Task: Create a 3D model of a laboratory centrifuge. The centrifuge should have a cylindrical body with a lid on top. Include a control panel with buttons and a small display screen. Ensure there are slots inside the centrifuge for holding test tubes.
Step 638:
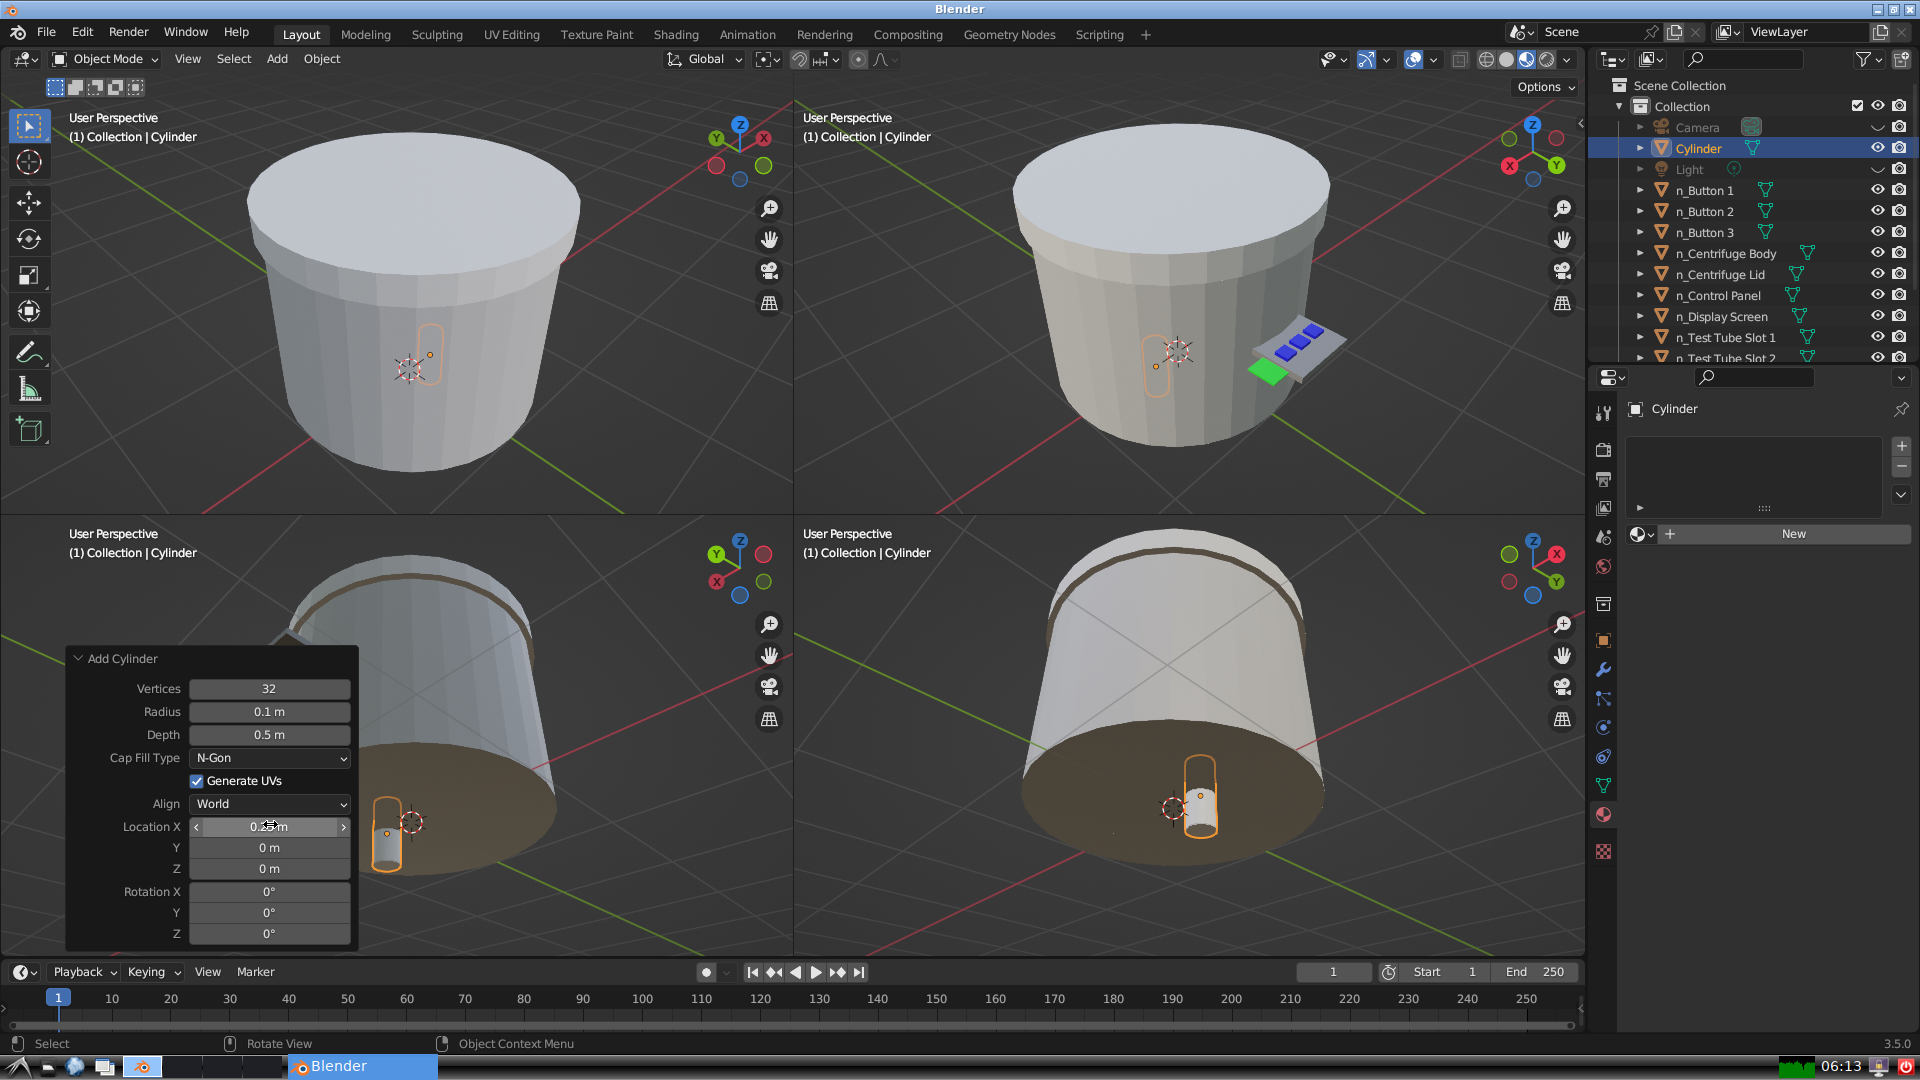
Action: {"mouse_move": [270, 844]}